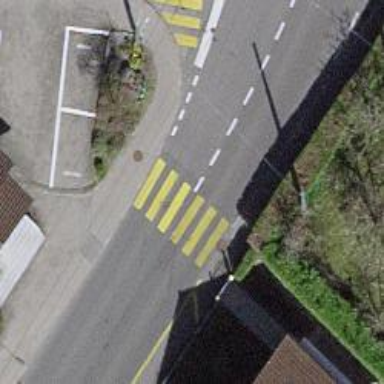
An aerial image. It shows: Uncontrolled footway crossing with markings.